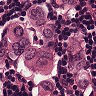
Metastatic tissue present: yes